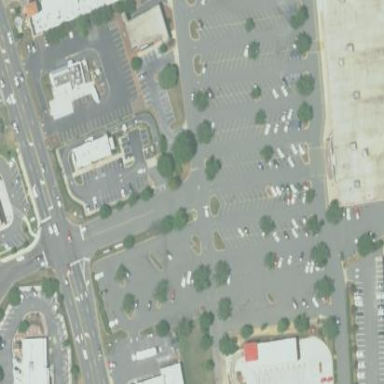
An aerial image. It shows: Retail area.